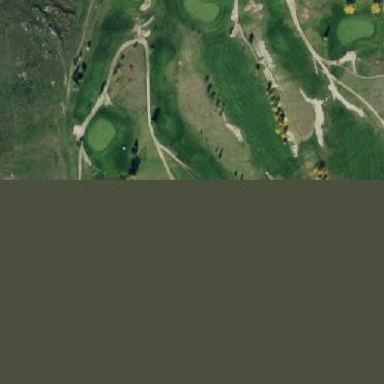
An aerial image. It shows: Golf course surrounded by greenery.